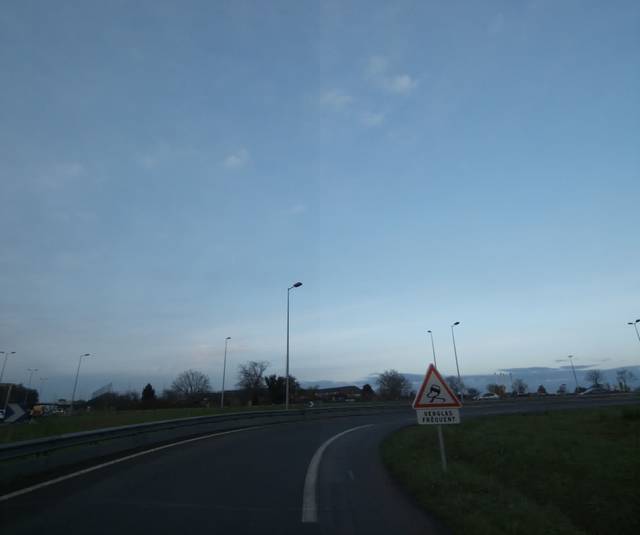
Region: France
Coordinates: 48.015, 0.1708